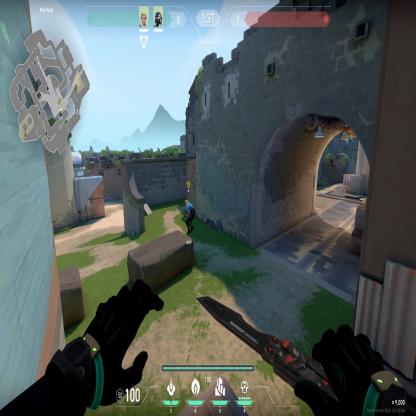
Label: teammate